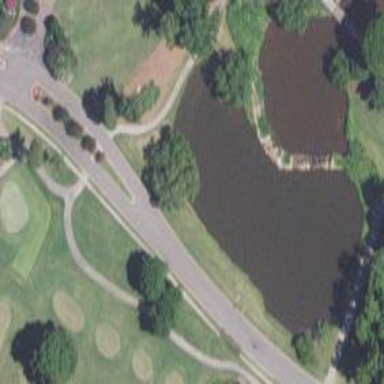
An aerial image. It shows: Water hazard in golf course. The hazard is natural water feature.